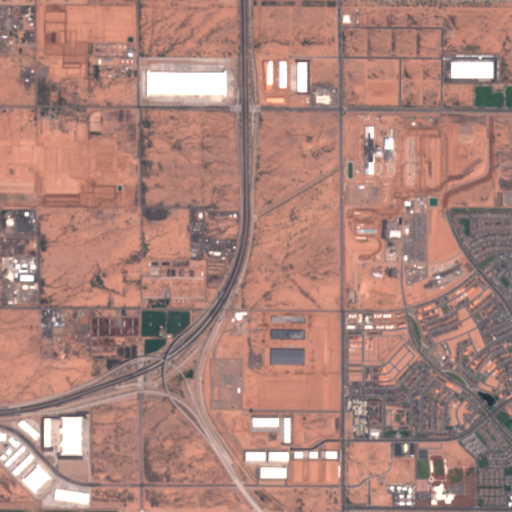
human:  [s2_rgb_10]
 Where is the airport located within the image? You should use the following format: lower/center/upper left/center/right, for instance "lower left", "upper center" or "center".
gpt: The airport is located in the lower left of the image.
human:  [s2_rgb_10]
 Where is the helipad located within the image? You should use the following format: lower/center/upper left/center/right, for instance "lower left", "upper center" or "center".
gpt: The helipad is located in the upper center of the image.
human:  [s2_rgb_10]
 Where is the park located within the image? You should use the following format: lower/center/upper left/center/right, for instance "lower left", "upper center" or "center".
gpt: The park is located in the right of the image.
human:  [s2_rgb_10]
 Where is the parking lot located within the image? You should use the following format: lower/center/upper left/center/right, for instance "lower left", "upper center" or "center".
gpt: The parking lot is located in the lower right of the image.
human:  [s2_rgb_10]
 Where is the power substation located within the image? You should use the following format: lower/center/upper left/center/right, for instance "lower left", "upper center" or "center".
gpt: The power substation is located in the center right of the image.
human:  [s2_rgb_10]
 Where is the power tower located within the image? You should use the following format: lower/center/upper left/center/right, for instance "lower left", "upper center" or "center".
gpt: The power tower is located in the upper of the image.
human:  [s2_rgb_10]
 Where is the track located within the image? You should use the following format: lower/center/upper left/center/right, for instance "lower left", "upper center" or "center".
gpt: The track is located in the lower right of the image.
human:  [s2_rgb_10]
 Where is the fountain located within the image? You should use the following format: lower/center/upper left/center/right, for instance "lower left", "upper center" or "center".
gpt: The fountain is located in the lower right of the image.
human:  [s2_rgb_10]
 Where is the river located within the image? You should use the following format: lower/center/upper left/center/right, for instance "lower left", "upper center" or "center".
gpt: The river is located in the lower left of the image.
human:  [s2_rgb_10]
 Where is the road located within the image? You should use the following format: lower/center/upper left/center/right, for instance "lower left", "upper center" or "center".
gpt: There is no road in the image.